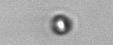
Label: nanoplankton_mix